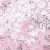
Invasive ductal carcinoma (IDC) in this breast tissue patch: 0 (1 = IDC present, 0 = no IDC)